Field crop: maize
Growth stage: 2
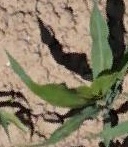
Species: maize